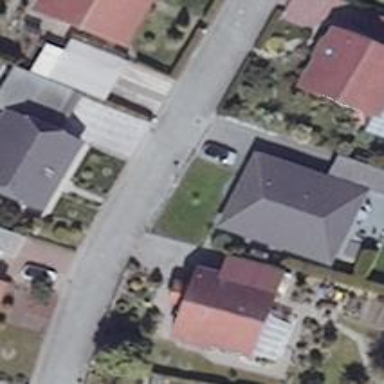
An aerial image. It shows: Living street.